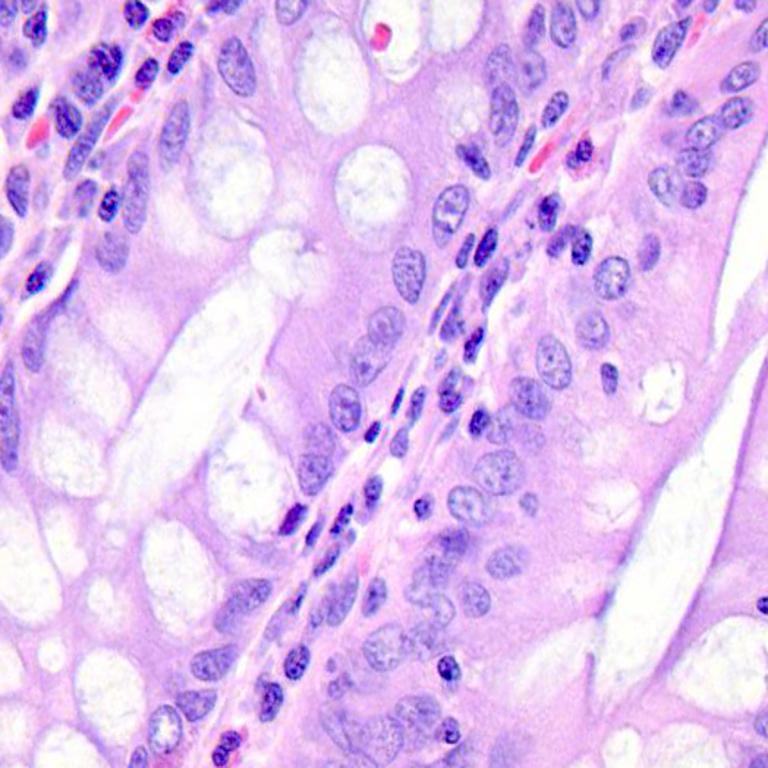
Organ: colon
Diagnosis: benign